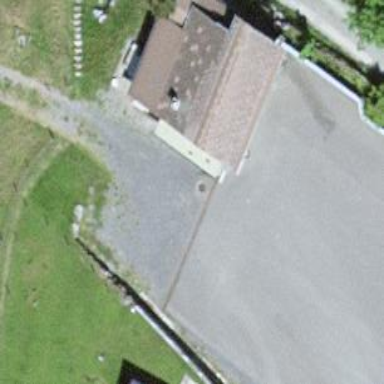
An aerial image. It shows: Shed.